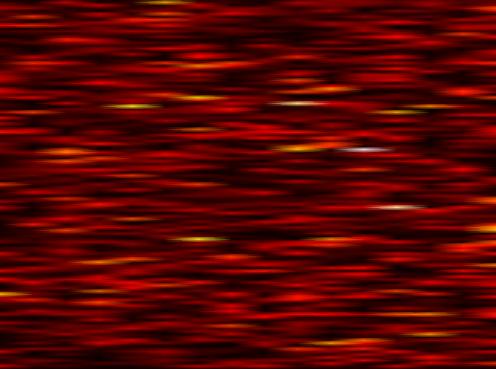
Label: FBMC